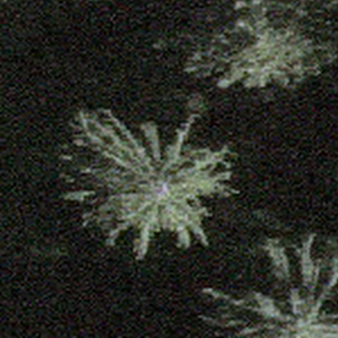
Label: other